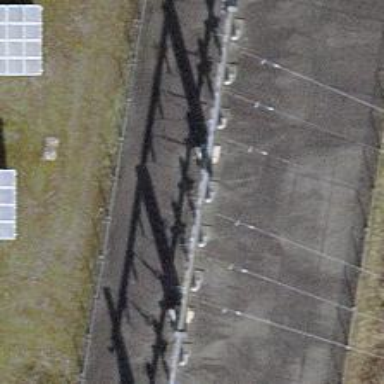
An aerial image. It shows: Insulator used in power systems.